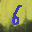
Label: 6